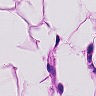
Metastatic tissue present: no